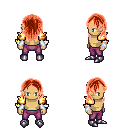
a pixel art fantasy rpg character, male body template, human, tanned skin, gold arm armor, magenta pants, red long hairstyle, white cloth bracers, metal boots, four views (front, back, left, right), 2x2 character sprite sheet, small pixel art, hard edges, no anti-aliasing